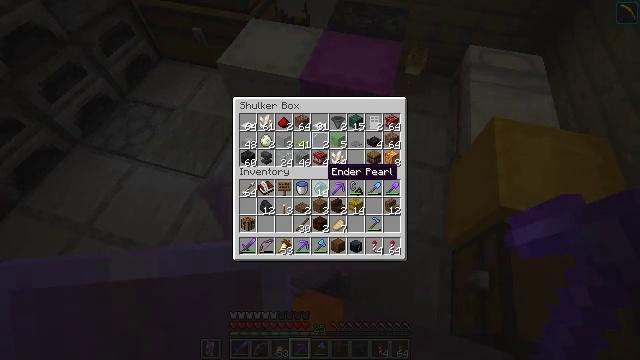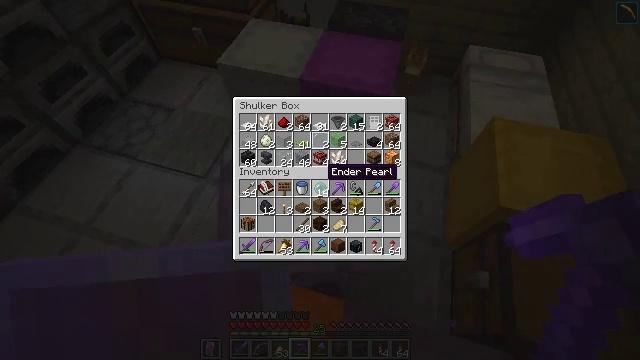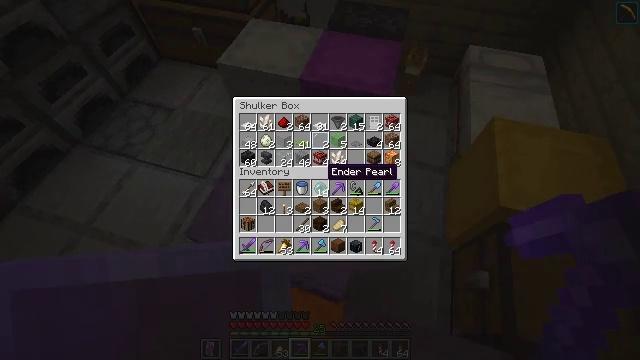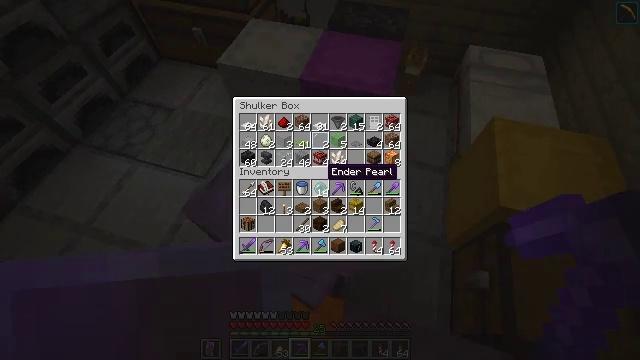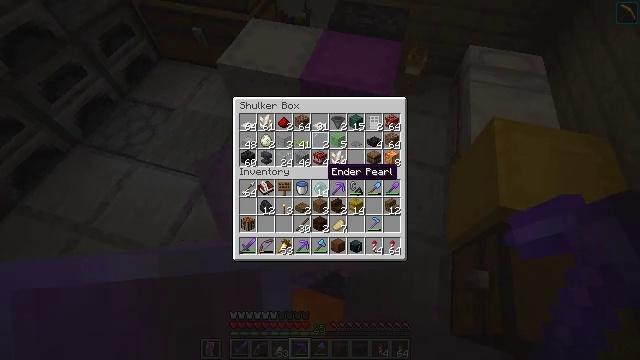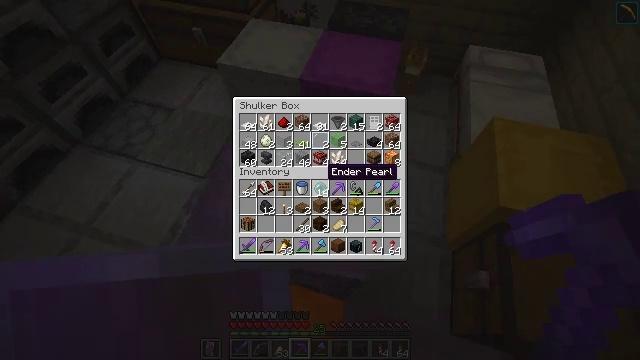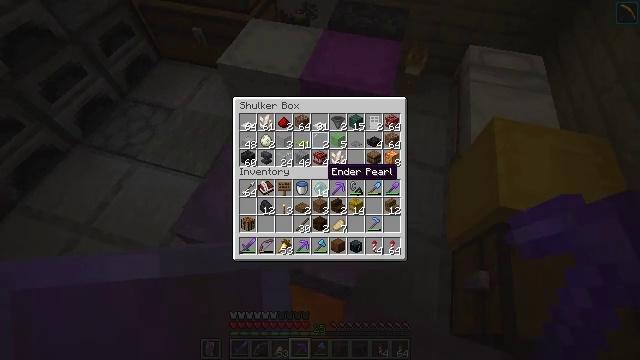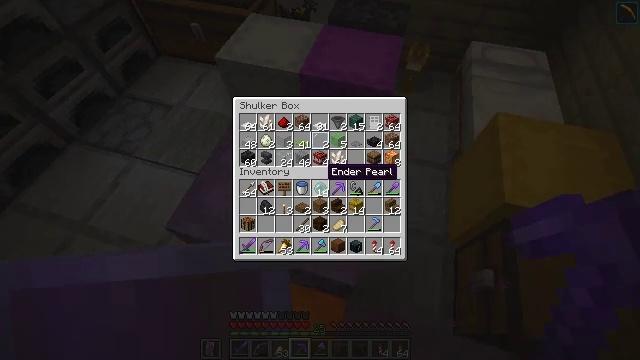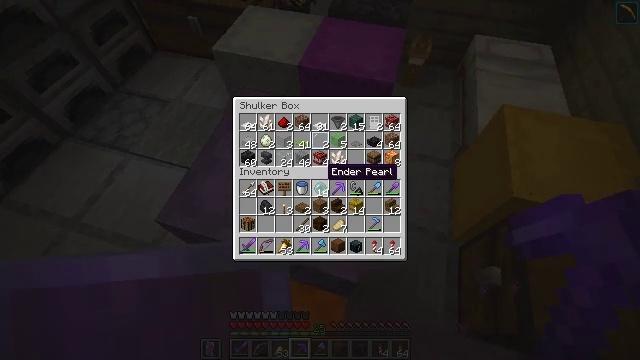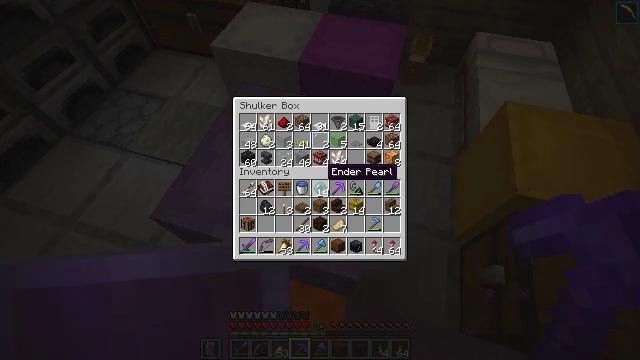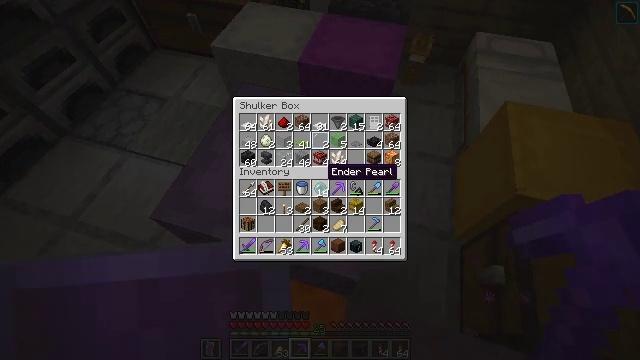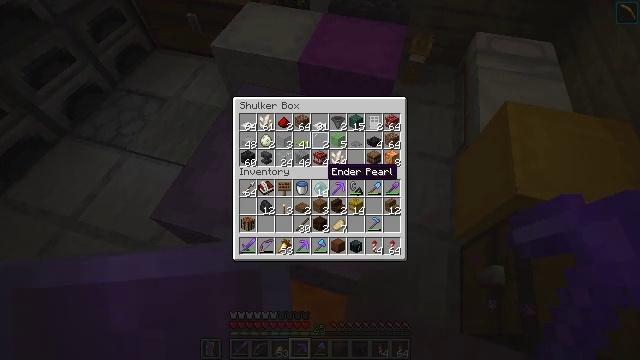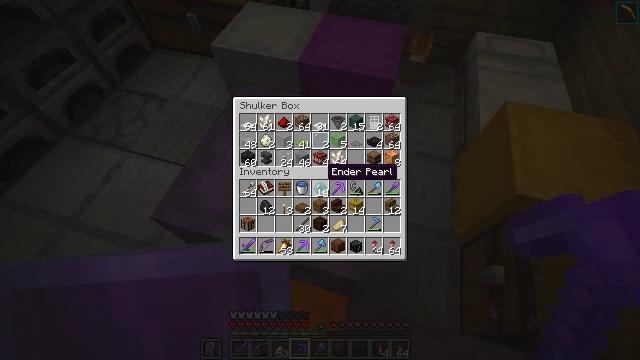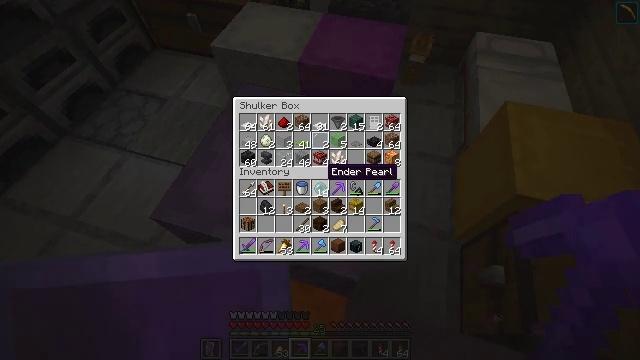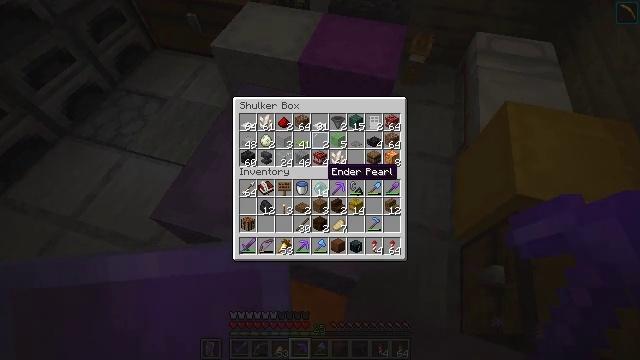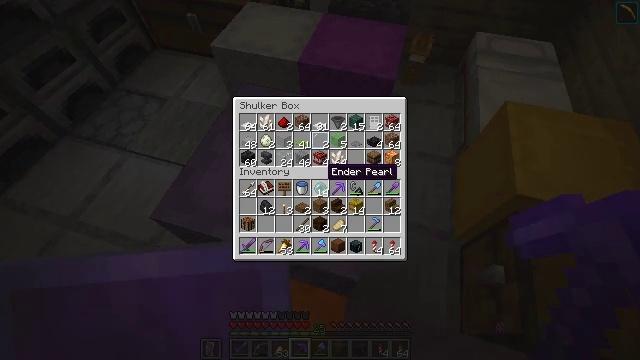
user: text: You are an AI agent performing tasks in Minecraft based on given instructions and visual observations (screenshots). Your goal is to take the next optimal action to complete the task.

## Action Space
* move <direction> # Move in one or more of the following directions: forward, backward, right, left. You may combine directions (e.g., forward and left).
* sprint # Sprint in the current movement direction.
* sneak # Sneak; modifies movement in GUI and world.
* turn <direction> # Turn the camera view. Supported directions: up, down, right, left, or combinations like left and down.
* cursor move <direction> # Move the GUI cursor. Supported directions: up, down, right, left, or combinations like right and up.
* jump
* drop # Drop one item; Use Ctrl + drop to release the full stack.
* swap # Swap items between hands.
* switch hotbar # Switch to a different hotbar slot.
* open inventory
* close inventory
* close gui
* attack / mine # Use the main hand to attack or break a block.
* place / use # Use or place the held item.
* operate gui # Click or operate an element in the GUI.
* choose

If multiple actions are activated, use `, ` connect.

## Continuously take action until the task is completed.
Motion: motion action
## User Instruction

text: Craft some coarse dirt.
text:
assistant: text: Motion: no_op
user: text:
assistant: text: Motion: no_op
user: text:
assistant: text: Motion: no_op
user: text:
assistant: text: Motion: no_op
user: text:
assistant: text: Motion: no_op
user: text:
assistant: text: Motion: no_op
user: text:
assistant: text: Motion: no_op
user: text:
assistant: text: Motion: no_op
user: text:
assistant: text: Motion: no_op
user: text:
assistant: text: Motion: no_op
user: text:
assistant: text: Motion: no_op
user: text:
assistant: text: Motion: no_op
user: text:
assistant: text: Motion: no_op
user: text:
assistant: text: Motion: no_op
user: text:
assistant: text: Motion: no_op
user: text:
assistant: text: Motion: no_op
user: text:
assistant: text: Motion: cursor move up
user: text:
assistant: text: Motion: no_op
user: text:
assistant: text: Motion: no_op
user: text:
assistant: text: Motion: cursor move right
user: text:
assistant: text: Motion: cursor move right
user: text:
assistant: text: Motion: cursor move right
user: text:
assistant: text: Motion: no_op
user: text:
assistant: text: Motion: no_op
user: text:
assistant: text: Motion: no_op
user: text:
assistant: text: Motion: no_op
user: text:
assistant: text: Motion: no_op
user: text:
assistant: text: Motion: no_op
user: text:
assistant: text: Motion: no_op
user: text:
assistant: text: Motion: no_op